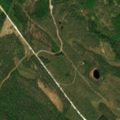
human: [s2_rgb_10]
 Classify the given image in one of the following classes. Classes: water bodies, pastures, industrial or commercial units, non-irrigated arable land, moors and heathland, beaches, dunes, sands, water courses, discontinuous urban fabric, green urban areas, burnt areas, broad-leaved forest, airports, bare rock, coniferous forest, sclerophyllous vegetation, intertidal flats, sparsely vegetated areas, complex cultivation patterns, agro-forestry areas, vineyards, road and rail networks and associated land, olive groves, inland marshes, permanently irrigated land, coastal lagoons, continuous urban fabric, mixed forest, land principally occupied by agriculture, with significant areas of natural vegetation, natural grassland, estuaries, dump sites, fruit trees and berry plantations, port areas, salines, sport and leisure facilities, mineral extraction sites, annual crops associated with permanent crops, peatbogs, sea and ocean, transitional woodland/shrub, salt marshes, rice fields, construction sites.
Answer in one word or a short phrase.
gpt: coniferous forest, mixed forest